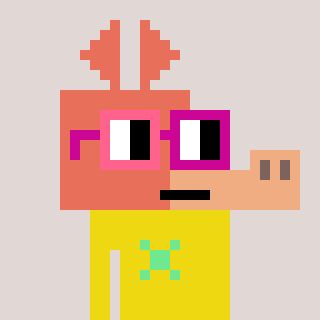
a pixel art character with square pink and red glasses, a aardvark-shaped head and a yellow-colored body on a warm background